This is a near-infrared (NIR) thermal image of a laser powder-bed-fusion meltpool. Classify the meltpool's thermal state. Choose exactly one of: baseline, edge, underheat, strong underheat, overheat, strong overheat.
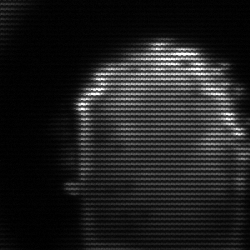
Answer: baseline